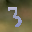
Label: 3